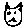
Label: cat